Aerial crown-view tile of a tropical tree (Barro Colorado Island, Panama), acquired 20241216:
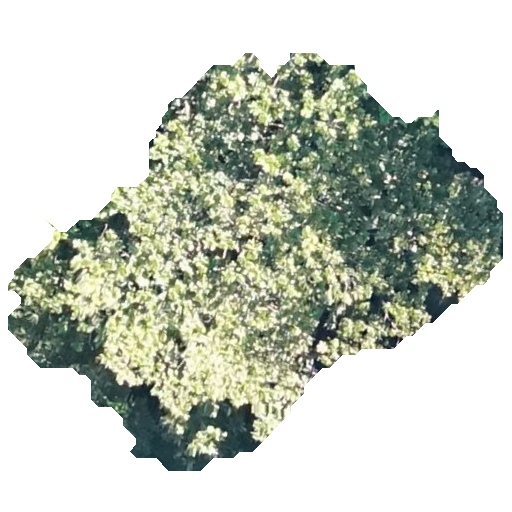
Species: Anacardium excelsum
GBIF accepted scientific name: Anacardium excelsum
Crown area: 175.73 m²